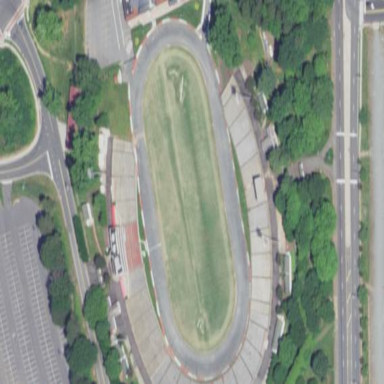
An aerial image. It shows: Asphalt raceway designed for motor sports.